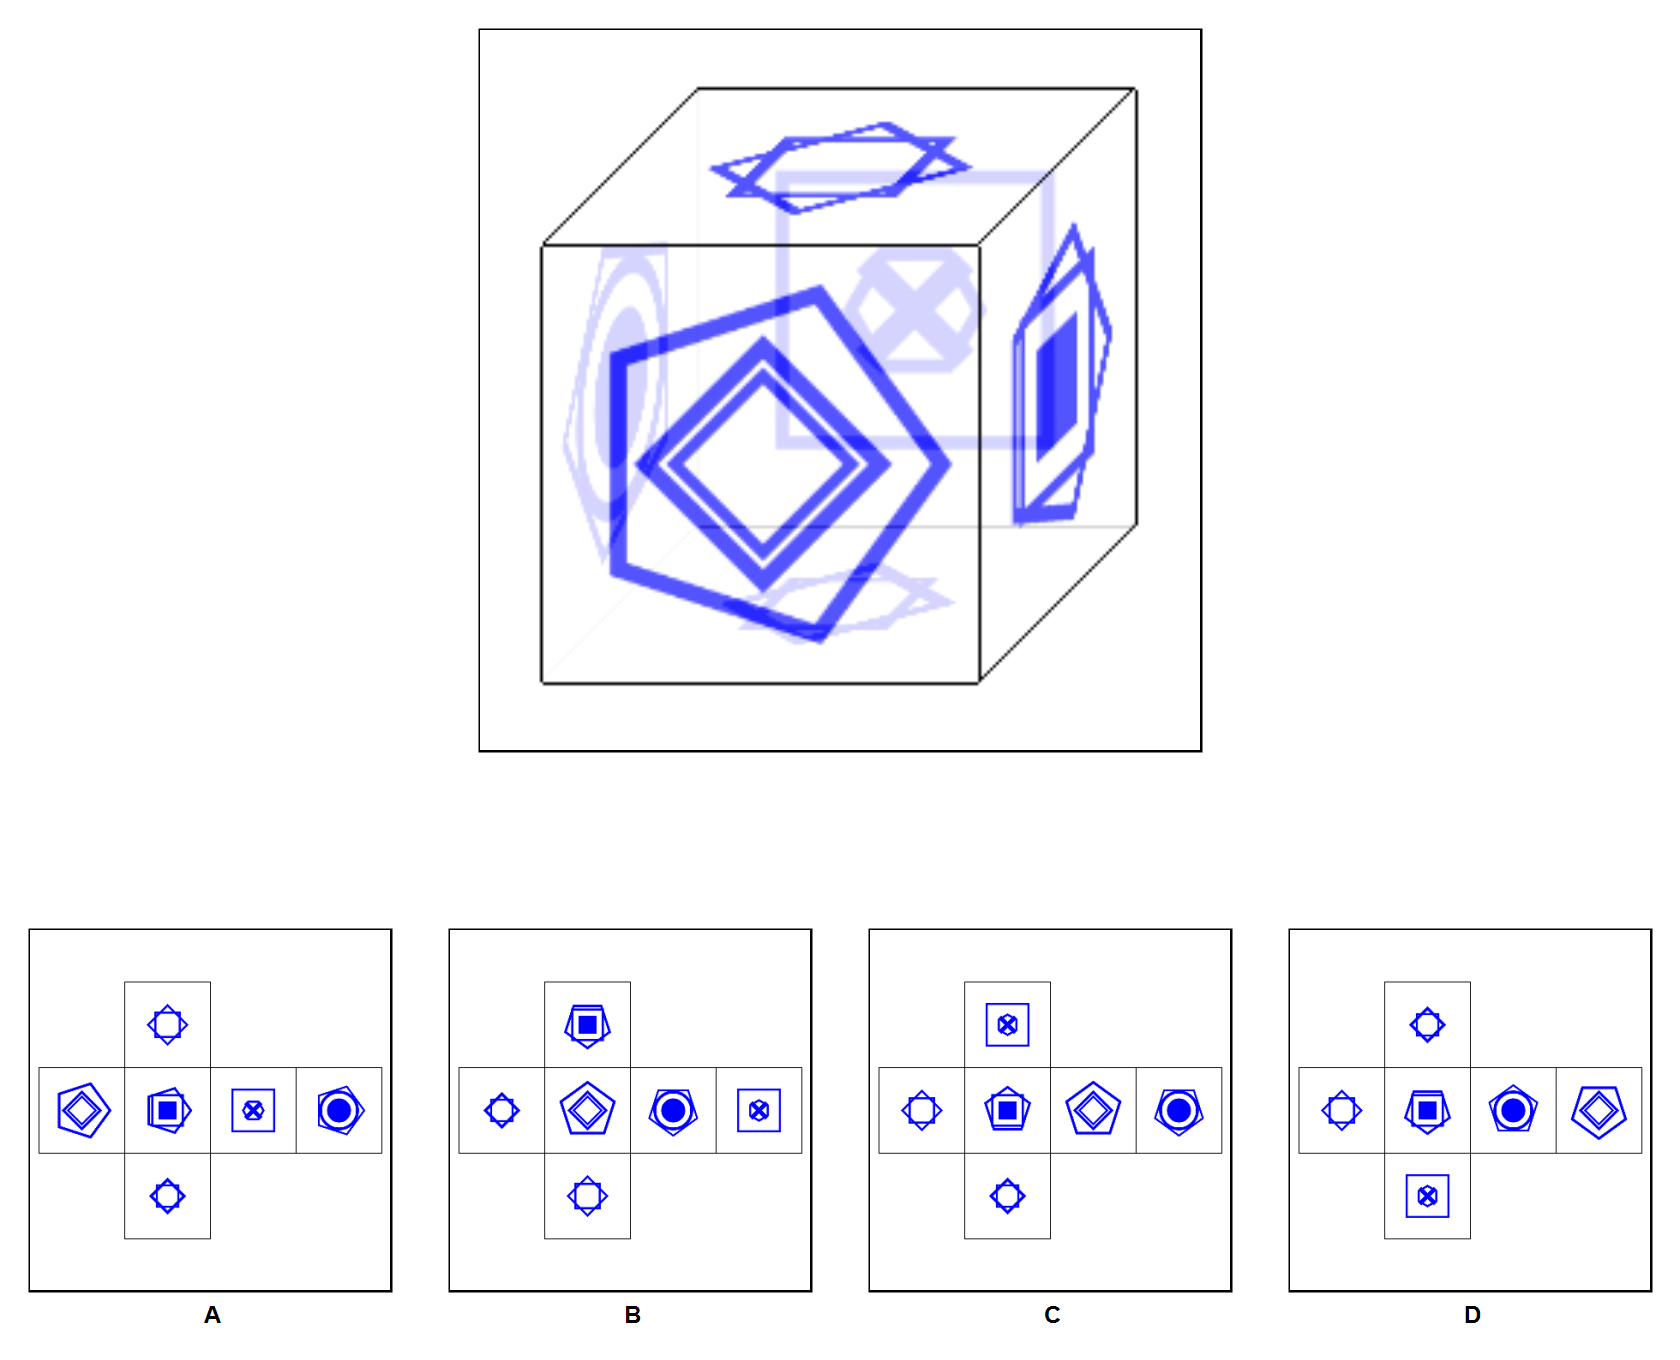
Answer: A